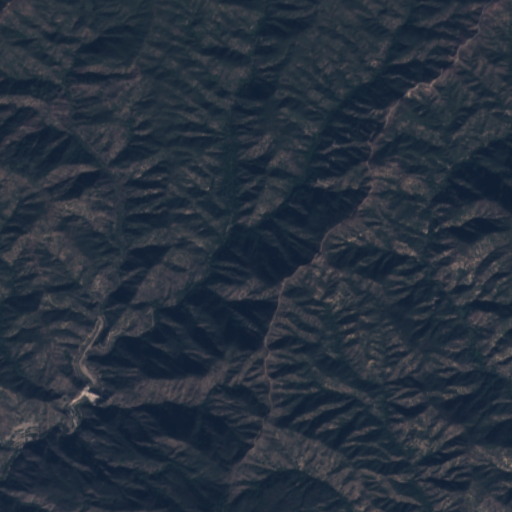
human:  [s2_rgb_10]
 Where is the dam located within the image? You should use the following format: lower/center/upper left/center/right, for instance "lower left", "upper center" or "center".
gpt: The dam is located in the lower left of the image.
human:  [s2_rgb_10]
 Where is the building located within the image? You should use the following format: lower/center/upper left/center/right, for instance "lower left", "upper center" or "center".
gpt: The building is located in the lower left of the image.
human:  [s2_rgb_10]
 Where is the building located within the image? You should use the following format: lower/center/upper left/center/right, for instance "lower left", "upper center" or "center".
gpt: The building is located in the lower left of the image.
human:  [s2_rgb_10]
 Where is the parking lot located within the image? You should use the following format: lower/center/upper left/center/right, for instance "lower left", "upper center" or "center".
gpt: There is no parking lot in the image.